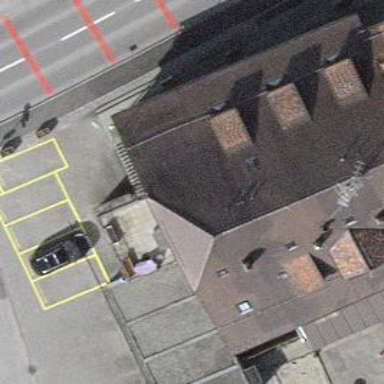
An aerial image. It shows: Café.